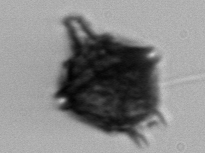
Label: Gonyaulax